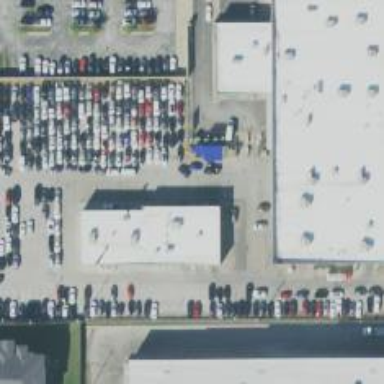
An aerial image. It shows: Building housing car shop.